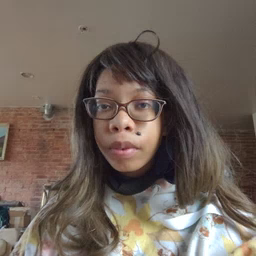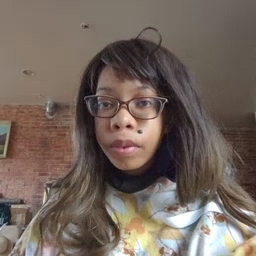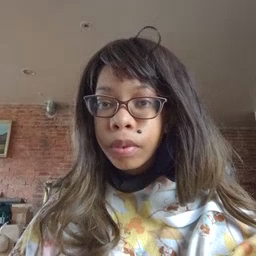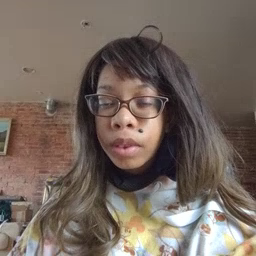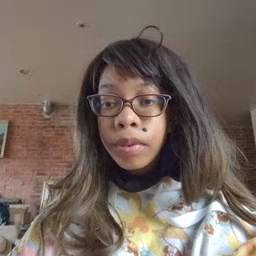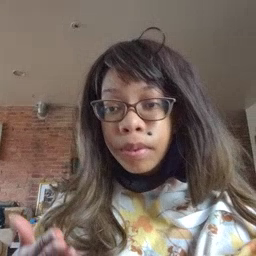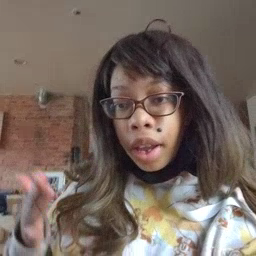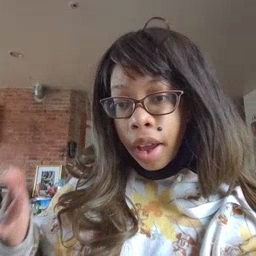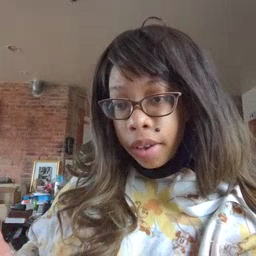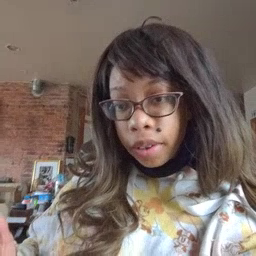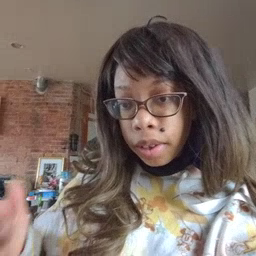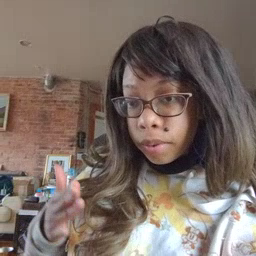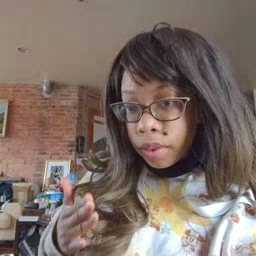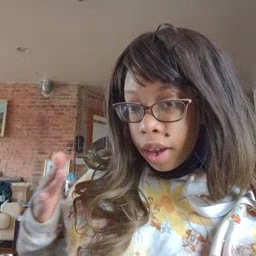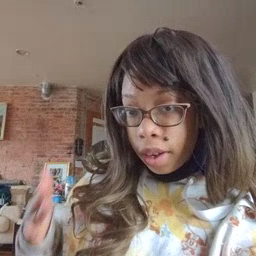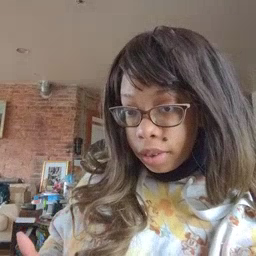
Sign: beside